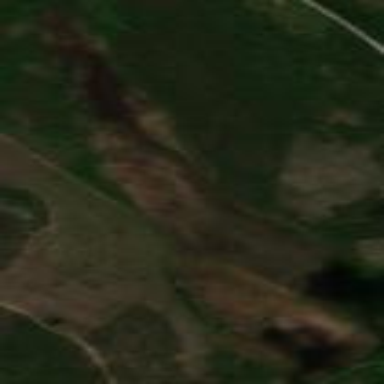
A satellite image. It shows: Marsh wetland.